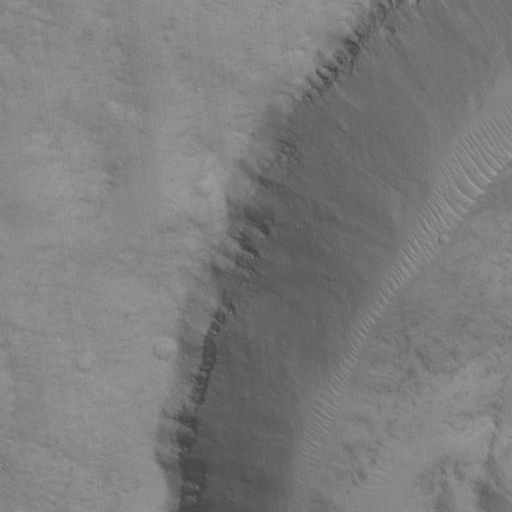
Classes present: Background